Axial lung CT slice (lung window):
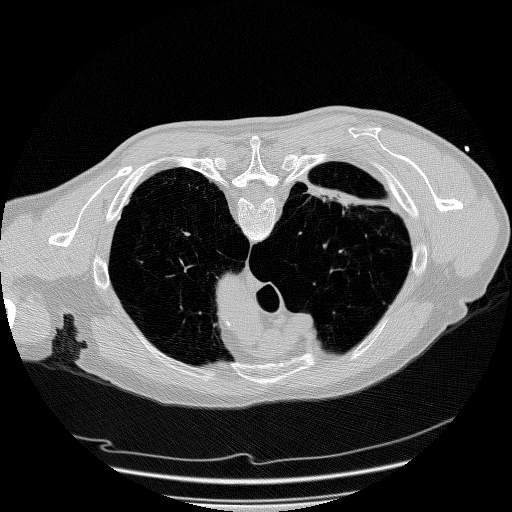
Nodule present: no